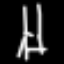
Label: chair